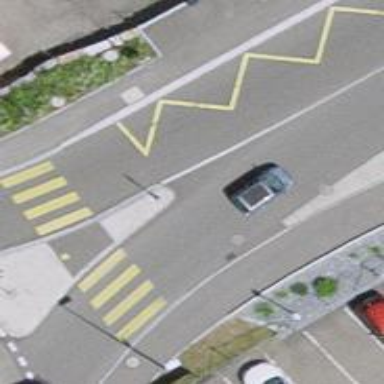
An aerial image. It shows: Public transport stop position.